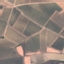
Land use / land cover class: PermanentCrop